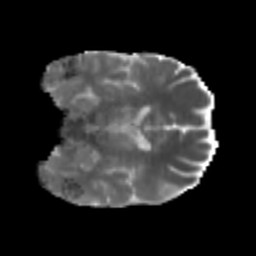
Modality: MD
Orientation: coronal
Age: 35
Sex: male
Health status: healthy
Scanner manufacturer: philips
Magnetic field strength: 3 T
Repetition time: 4.031 s
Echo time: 0.08907 s